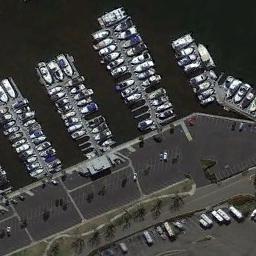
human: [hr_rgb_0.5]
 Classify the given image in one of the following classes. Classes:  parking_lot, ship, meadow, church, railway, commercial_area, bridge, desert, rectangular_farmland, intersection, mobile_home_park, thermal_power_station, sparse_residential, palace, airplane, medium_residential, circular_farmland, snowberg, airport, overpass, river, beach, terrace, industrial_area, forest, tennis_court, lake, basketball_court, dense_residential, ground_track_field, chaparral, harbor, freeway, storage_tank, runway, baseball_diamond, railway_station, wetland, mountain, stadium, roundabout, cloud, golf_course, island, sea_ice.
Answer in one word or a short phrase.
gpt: harbor